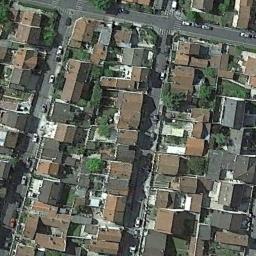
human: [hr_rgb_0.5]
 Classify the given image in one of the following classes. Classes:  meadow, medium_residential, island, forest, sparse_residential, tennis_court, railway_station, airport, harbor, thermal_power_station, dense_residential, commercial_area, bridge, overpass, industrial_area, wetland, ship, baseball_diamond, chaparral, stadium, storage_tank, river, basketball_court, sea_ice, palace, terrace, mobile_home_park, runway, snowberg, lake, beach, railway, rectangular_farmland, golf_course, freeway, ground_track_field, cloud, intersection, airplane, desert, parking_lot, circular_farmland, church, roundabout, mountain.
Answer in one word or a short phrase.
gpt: dense_residential